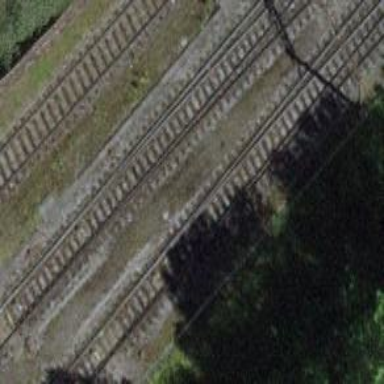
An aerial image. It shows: Railway junction.